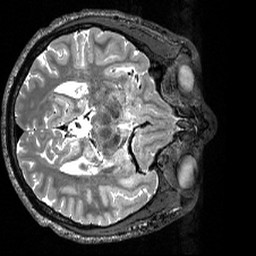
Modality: T2w
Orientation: axial
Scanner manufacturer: siemens
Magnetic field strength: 3 T
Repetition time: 3.2 s
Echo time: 0.567 s